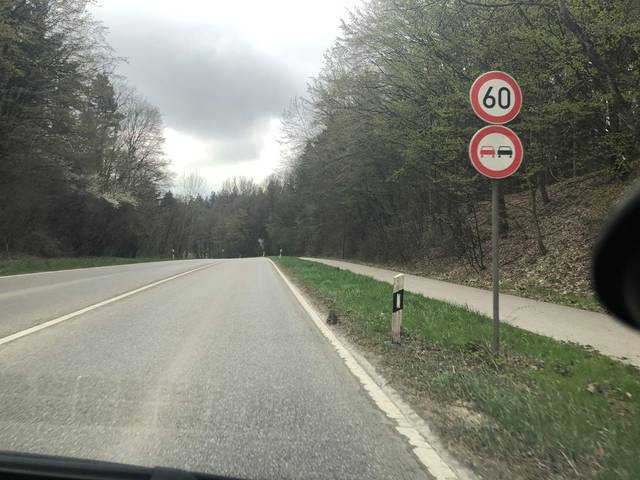
Region: Germany
Coordinates: 48.422, 11.747